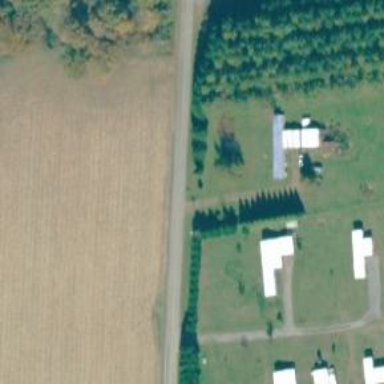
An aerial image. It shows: Driveway.